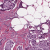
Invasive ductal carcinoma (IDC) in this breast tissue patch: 1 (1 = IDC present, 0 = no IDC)